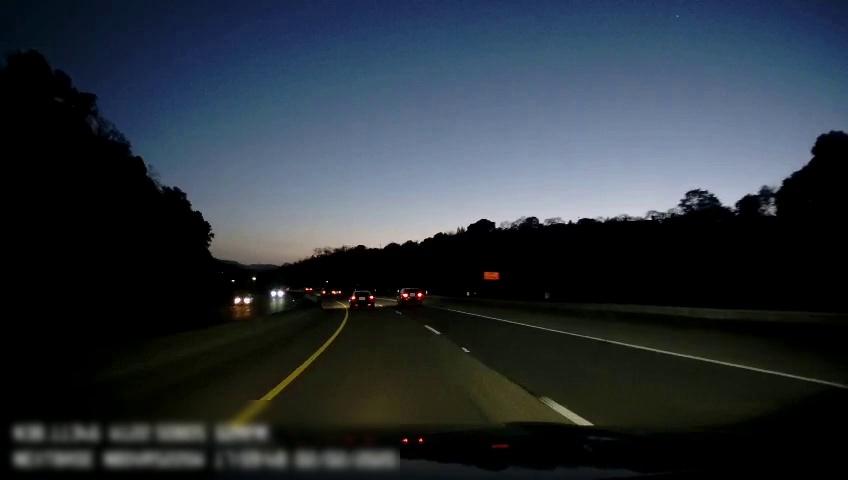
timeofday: Dusk/Dawn/Twilight
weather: Sunny
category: Drivable Space
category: Vehicles | Car
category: Vehicles | Car
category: Vehicles | Car
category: Vehicles | Car
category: Lanes | Current Lane
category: Lanes | Current Lane
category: Lanes | Alternate Lane
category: Traffic | Signs